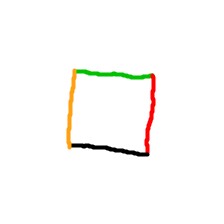
Shape: square